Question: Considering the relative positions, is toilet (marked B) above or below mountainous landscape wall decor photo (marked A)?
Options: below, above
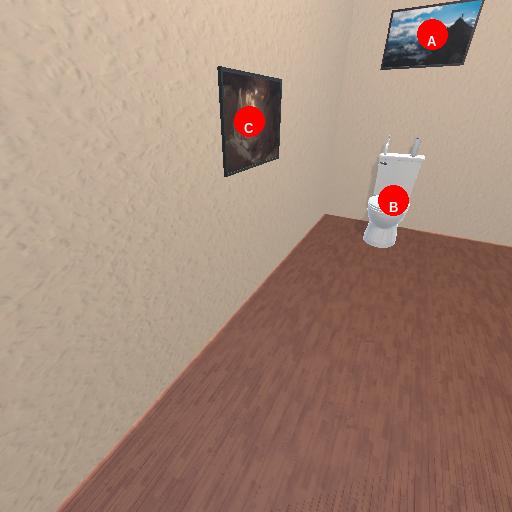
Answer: below